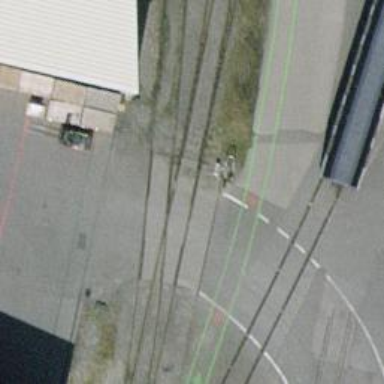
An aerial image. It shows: Railway level crossing.